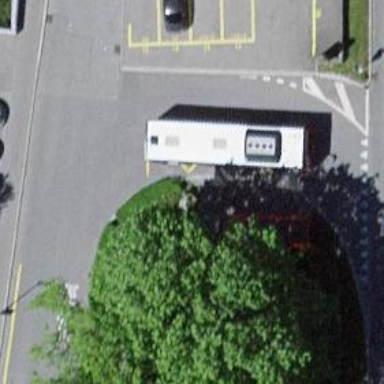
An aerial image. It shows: Bus stop with platform for public transport.